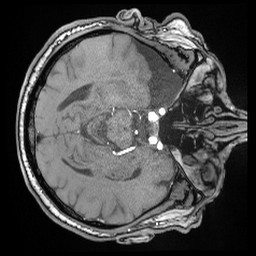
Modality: angio
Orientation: axial
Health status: ill
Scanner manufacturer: siemens
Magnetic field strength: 3 T
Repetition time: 0.022 s
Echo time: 0.0036 s